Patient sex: M
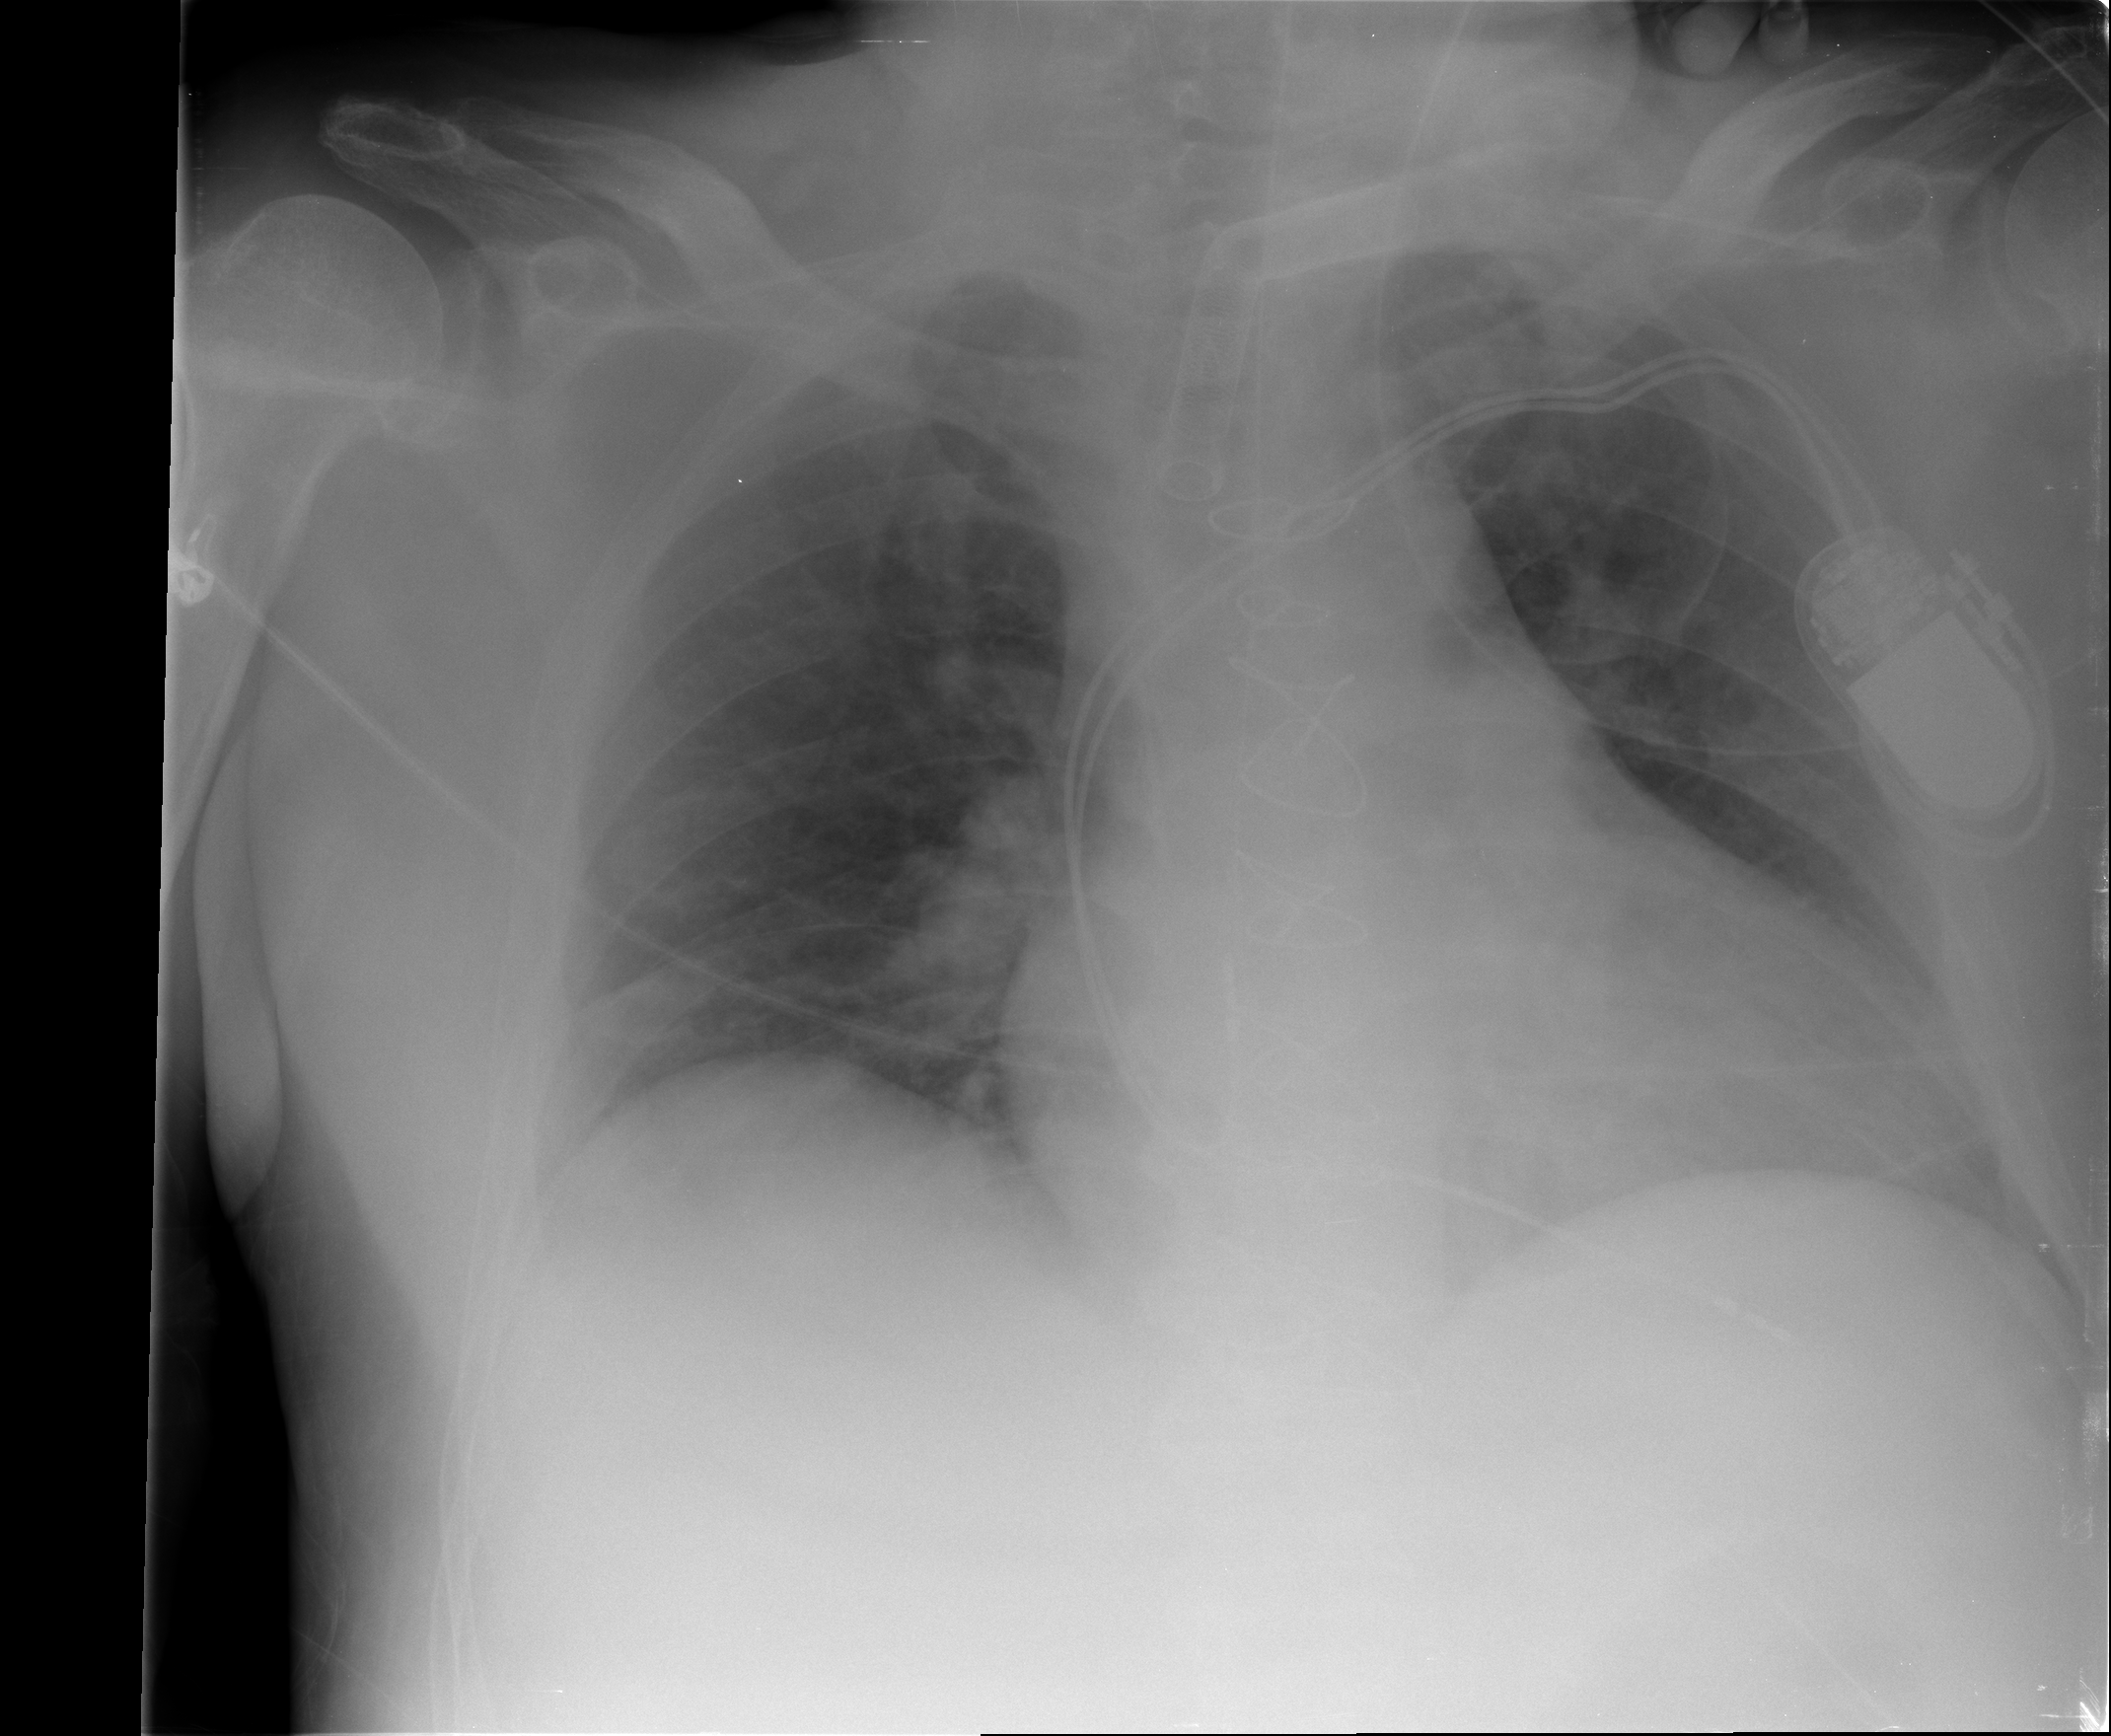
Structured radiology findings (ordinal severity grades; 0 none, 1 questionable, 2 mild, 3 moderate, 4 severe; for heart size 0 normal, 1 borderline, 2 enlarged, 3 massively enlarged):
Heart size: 2
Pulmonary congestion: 2
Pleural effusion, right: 0
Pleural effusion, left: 1
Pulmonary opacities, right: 0
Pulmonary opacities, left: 0
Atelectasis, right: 2
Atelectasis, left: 2